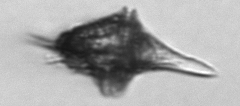
Label: Amylax